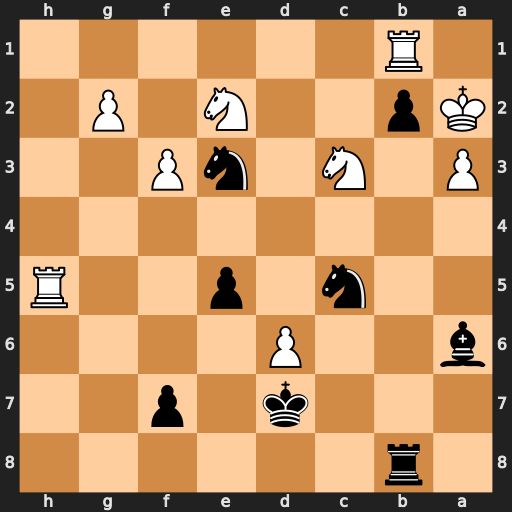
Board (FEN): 1r6/3k1p2/b2P4/2n1p2R/8/P1N1nP2/Kp2N1P1/1R6
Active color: b
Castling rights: -
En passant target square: -
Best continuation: Bc4#